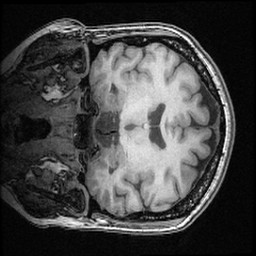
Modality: T1w
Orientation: coronal
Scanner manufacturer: ge
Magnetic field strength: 3 T
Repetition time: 0.008572 s
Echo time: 0.003384 s